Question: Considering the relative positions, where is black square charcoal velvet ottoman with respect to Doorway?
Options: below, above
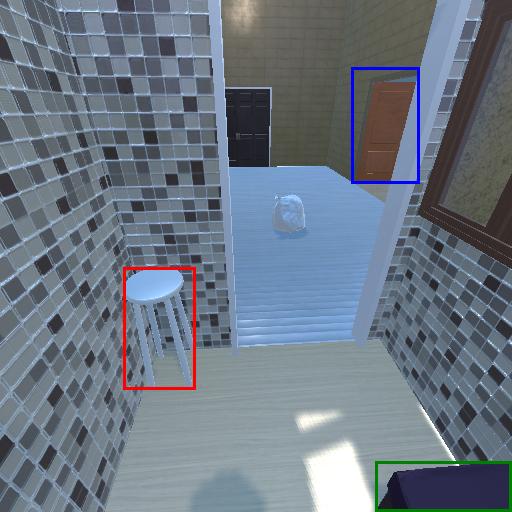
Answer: below